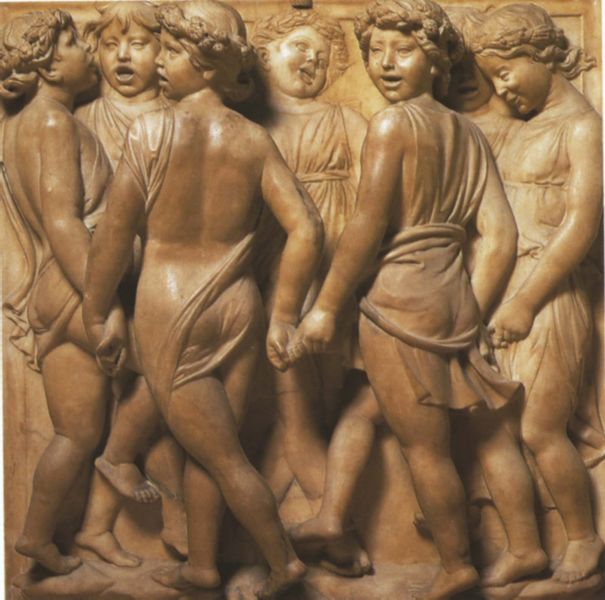
Titel: Cantoria
Künstler: Luca della Robbia
Institution: Florenz, Museo dell´Opera del Duomo
Schlagwörter: akt, gruppe, hand, nackt, schatten, umhang, frauen, mädchen, kleid, köpfe, licht, rücken, tanz, gesichter, hemd, augen, gesicht, stein, hände, haare, tücher, gewänder, gesang, tanzen, locken, kinder, kreis, skulptur, beine, relief, rückenansicht, küssen, jungen, laufen, füsse, hands, people, robes, steps, white, dresses, girls, group, hair, spielen, brown, bronze, zehen, lachen, barfuss, antike, haarkranz, kranz, rom, singen, classical, greek, naked, nude, roman, stone, toga, head, boy, eyes, feet, reigen, mouth, scarf, faces, smile, curl, sculpture, statue, children, römisch, mamor, cherub, cherubs, happy, marble, smiling, arms, draped, laurel, wreath, hinteransicht, stele, italian, back, ringelreihen, circle, legs, cloth, bare, playing, humans, carving, clothing, togas, round, dancing, engel, frieze, barock, boys, heads, laughing, greco-roman, neoclassic, ttel, ass, putten, copper, singing, skirts, knees, ringelreien, holding, barefoot, braids, gay, six, pure, carve, mouths, innocent, häner, cheer, merry, butts, wreaths, ring of girls, laural, lecarving, holdin, tanz$, #reigen